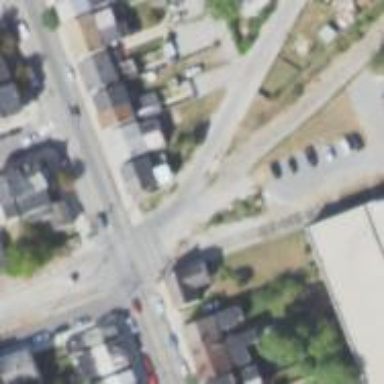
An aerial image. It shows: Uncontrolled footway crossing marked with lines.